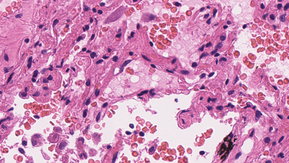
Tumor epithelial tissue: no
Tumor-associated stroma tissue: no
Normal tissue: yes